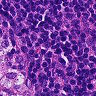
Metastatic tissue present: no